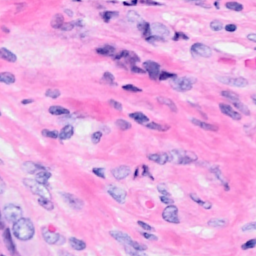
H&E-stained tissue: Breast